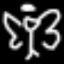
Label: angel